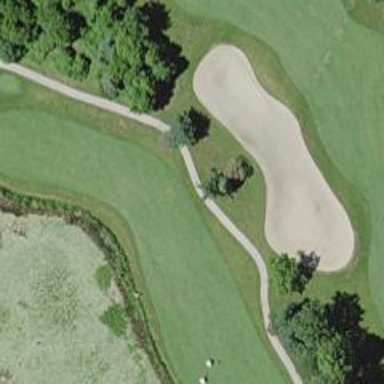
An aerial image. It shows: Golf hole.